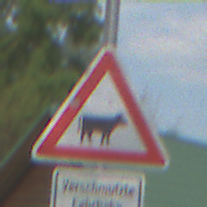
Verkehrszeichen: ViehtriebLinks
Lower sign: HinweiseAufGefahrenDurchVerbaleAngabe4
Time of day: MorningAfternoon
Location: Outdoor (Nature)
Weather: PartlyCloudy
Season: NotSpecified
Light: Natural